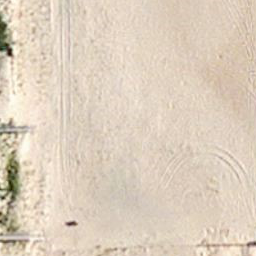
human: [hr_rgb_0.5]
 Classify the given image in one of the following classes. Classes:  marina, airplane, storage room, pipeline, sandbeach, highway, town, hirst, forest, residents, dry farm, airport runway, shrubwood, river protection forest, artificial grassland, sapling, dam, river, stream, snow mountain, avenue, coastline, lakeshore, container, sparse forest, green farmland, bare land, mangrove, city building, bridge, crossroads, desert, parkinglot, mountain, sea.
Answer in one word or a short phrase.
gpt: sandbeach